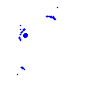
Particle: electron